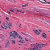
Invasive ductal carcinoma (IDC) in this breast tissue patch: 1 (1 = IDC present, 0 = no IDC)